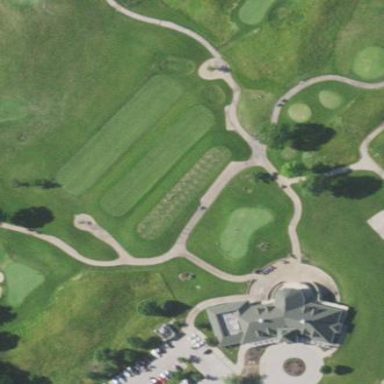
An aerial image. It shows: Golf tee on grassy land.